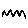
Label: zigzag